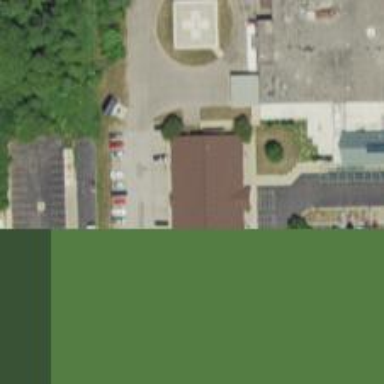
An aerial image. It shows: Healthcare clinic is depicted in the image.